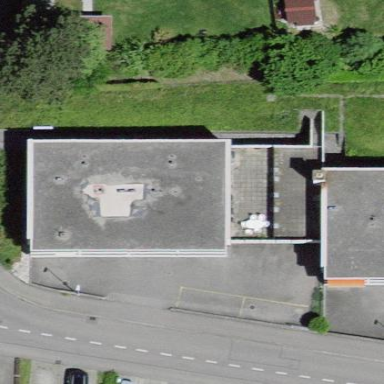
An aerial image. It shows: Apartment building with flat roof.